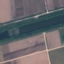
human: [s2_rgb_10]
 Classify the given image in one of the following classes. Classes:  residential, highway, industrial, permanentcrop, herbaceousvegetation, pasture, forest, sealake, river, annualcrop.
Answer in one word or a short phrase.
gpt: River